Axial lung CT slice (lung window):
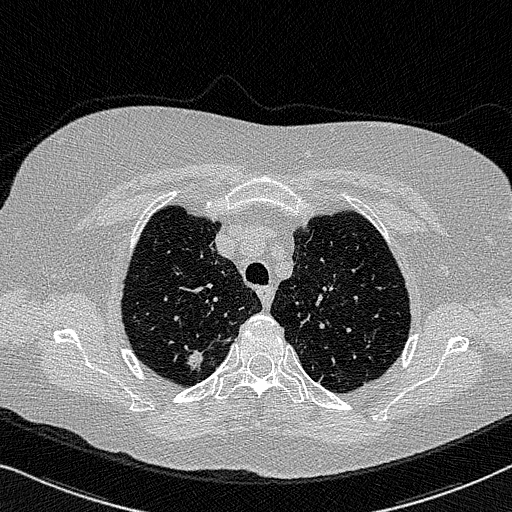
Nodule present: yes
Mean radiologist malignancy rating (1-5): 4.25